Here is the envelope spectrum of one vibration snapshot from a rolling-element bearing, with each characteristic fault-frequency family marked on the frequency axis. Classify the bearing condition as one of: normal, inner_race, outer_race, ball.
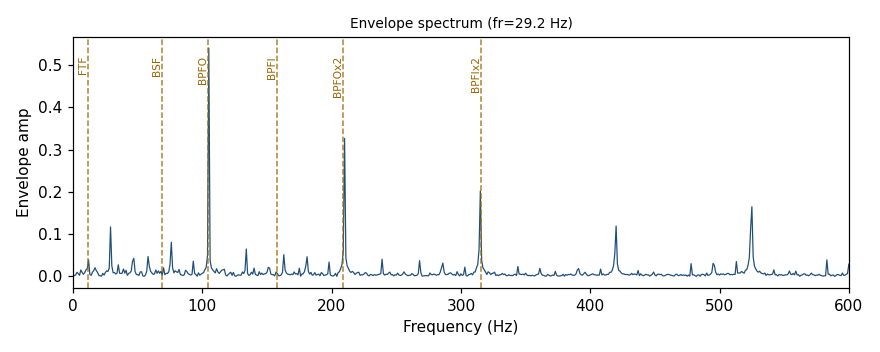
Answer: outer_race